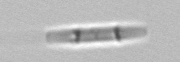
Label: pennate